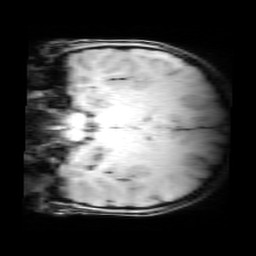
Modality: MP2RAGE
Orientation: coronal
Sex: male
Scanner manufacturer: siemens
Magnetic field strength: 3 T
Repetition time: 5 s
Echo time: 0.00368 s